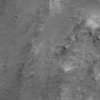
Label: not_dusty